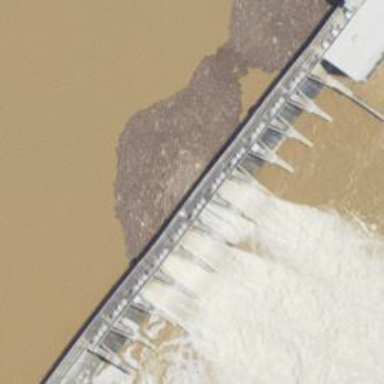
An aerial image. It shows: Dam along waterway.